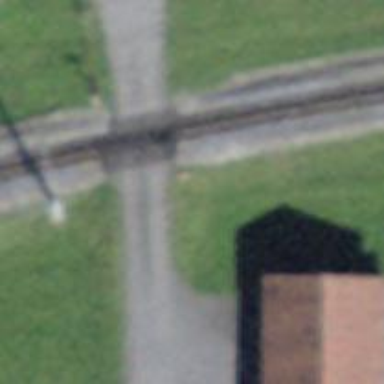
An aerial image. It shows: Railway level crossing.